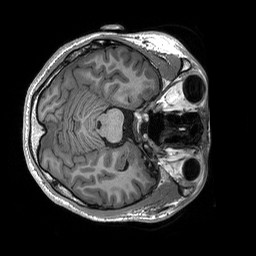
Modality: T1w
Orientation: axial
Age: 22
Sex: male
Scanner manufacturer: siemens
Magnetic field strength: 3 T
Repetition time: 2.53 s
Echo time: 0.00227 s